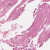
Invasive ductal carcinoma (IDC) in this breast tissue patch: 0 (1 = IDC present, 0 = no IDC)